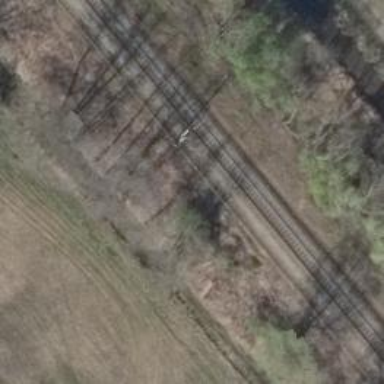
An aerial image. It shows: Railway track with contact lines for electrification.